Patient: sex M, age 60
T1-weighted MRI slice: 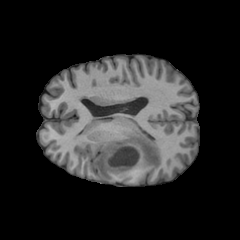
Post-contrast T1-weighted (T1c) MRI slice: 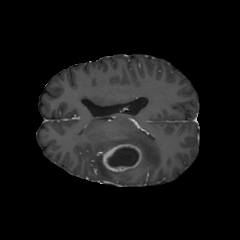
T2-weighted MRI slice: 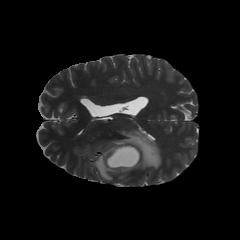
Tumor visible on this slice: yes
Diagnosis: Glioblastoma, IDH-wildtype
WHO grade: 4